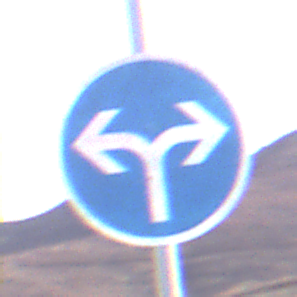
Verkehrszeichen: VorgeschriebeneFahrtrichtungRechtsOderLinks
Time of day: Dusk
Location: Outdoor (Nature)
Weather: Clear
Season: NotSpecified
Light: Natural